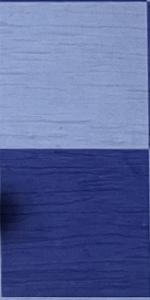
Label: Empty